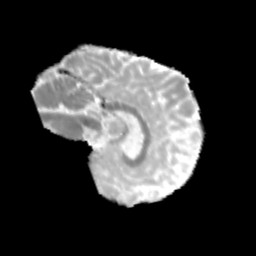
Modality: MD
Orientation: sagittal
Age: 13
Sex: male
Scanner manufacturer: siemens
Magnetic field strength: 3 T
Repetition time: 3.8 s
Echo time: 0.07 s